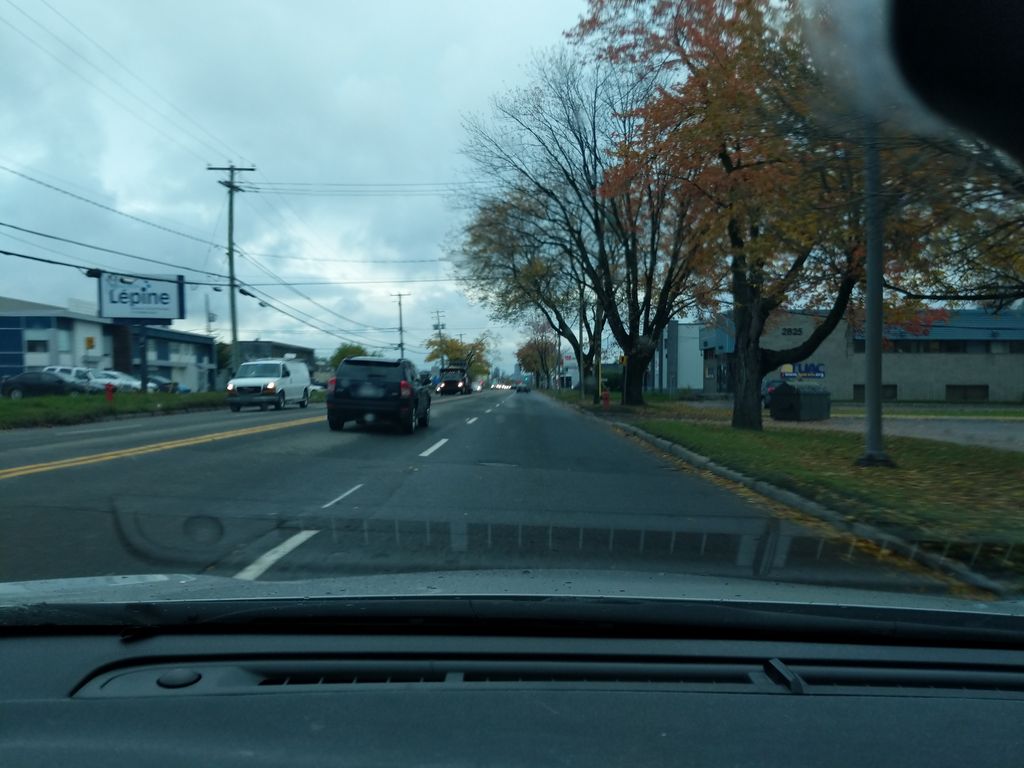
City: quebec_city